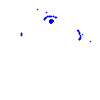
Particle: pion